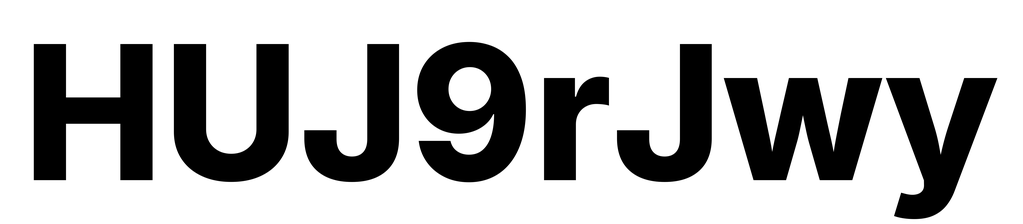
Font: Inter_ExtraBold